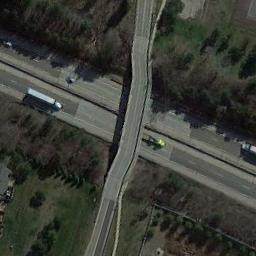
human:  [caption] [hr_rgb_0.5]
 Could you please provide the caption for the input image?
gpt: The overpass is next to the grass and some trees .

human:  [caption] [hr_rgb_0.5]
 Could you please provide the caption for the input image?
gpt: The cross-line overpass is over the road on the green space .

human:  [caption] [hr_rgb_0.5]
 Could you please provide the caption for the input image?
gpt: An overpass is curved into the silhouette of a water drop .

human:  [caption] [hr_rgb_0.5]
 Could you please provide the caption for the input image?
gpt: There are many trees beside the overpass .

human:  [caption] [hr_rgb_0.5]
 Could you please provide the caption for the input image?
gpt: There are some brown trees and green lawns beside the overpass .